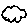
Label: cloud